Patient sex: M
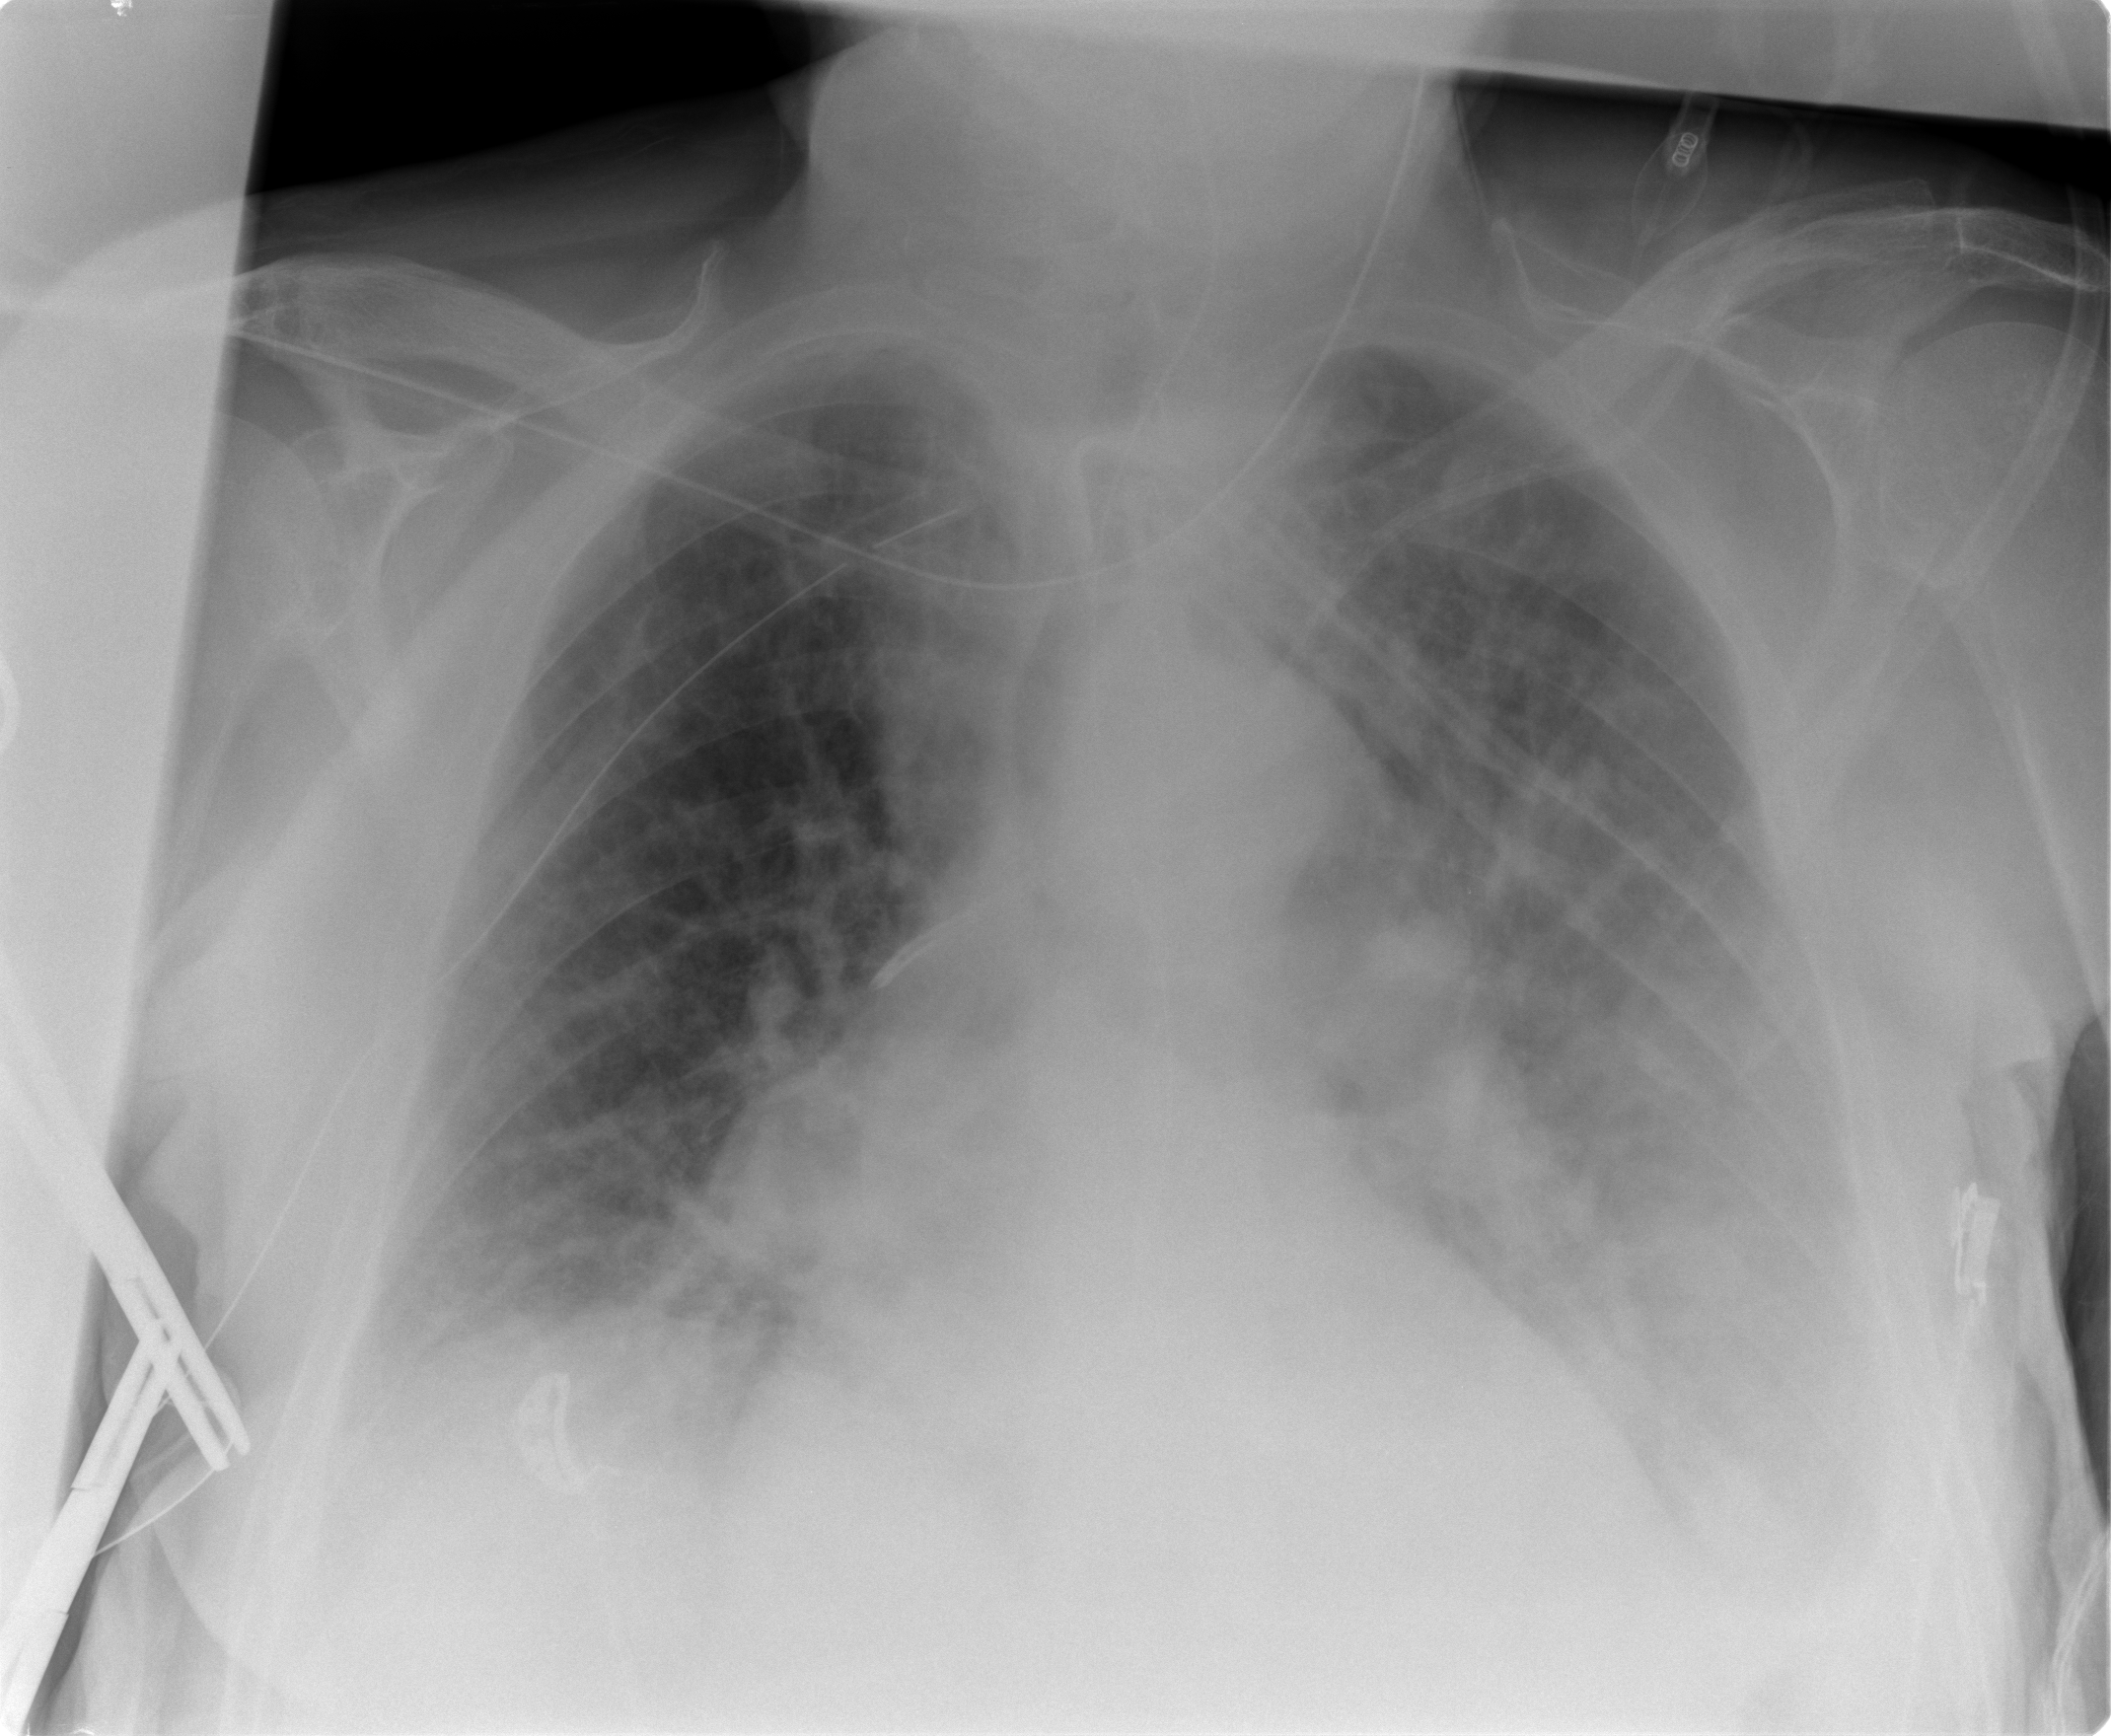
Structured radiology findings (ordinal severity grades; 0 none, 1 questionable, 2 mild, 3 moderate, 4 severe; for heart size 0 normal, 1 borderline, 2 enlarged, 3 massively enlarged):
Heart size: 2
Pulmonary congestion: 2
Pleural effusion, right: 2
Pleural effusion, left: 3
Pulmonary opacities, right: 2
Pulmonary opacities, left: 3
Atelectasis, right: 2
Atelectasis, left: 2